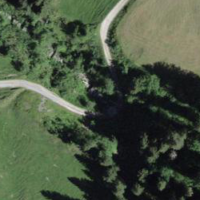
EUNIS habitat code: 44
Species observed at this site:
Campanula barbata